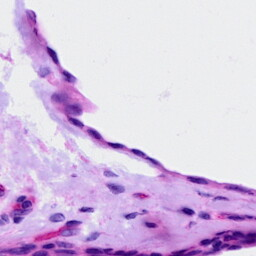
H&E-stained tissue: Ovarian